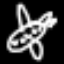
Label: airplane